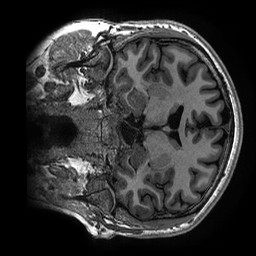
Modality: T1w
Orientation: coronal
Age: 23
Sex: male
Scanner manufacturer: ge
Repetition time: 0.00733 s
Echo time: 0.003 s